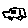
Label: car